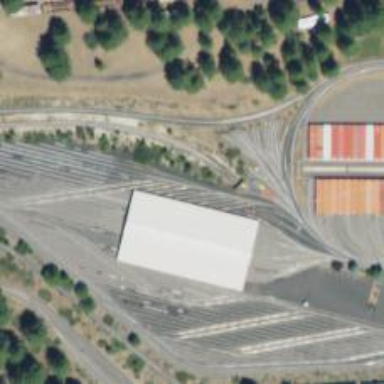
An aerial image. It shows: Miniature railway located in service yard.